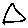
Label: triangle